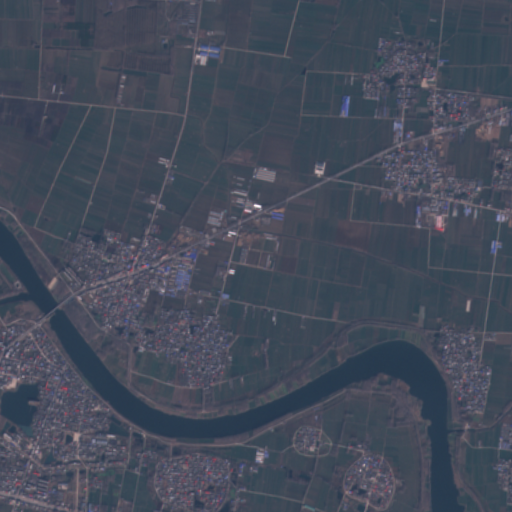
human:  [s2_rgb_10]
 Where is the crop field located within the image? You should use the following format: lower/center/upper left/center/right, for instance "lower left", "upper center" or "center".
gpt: The crop field is located in the lower left of the image.
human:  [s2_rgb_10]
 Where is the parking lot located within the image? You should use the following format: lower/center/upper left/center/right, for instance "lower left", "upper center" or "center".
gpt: The parking lot is located in the center left of the image.
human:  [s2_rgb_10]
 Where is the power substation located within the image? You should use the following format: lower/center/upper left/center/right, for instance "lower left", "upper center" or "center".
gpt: The power substation is located in the center of the image.
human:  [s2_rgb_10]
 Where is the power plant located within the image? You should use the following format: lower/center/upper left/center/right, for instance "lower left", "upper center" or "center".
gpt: There is no power plant in the image.